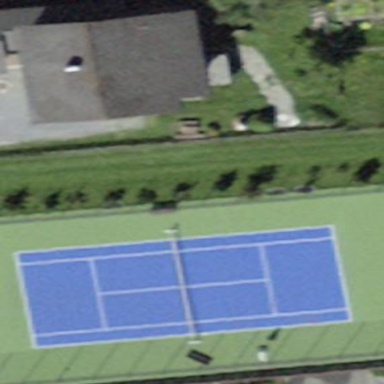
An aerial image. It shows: Tennis court in leisure pitch.